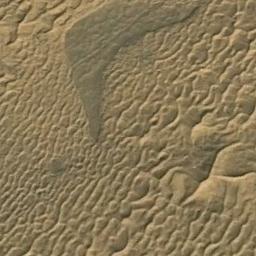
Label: desert